Interaction volume radius: 5 \u00c5
Interaction volume height: 10 \u00c5
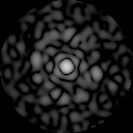
Disorder parameter: 0.8865